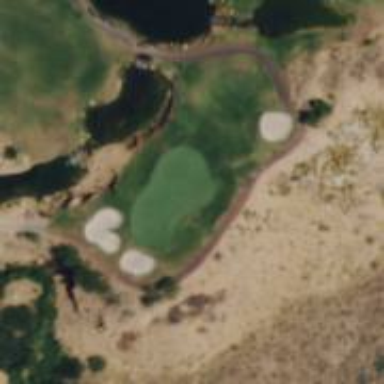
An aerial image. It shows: Golf hole.